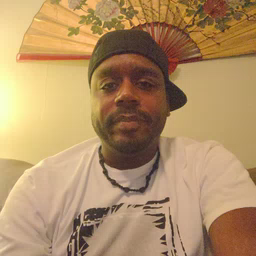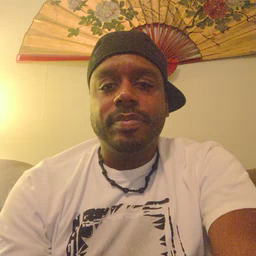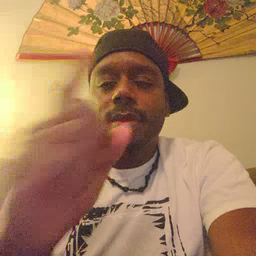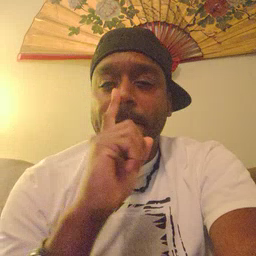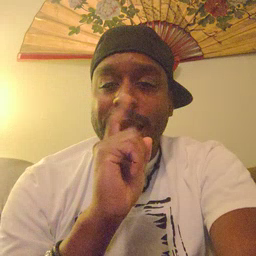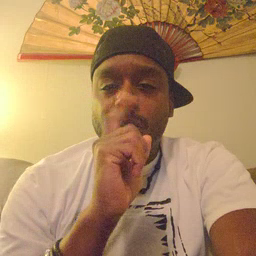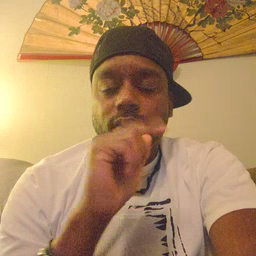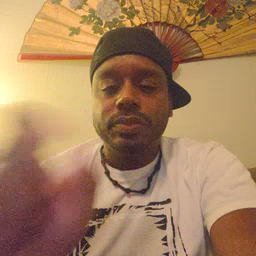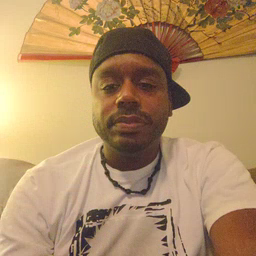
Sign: mouse